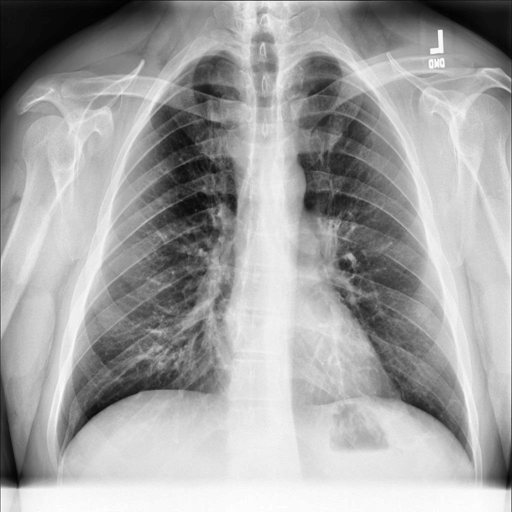
Finding: NORMAL